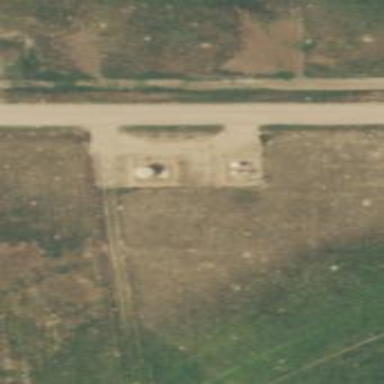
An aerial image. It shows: Storage tank that is man-made.